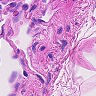
Metastatic tissue present: no